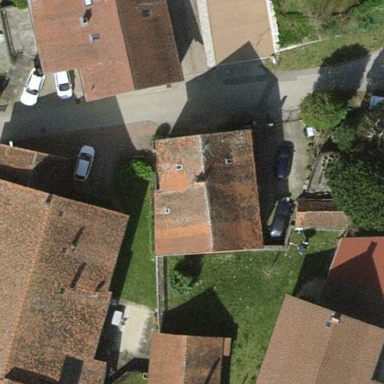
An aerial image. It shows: Residential building.